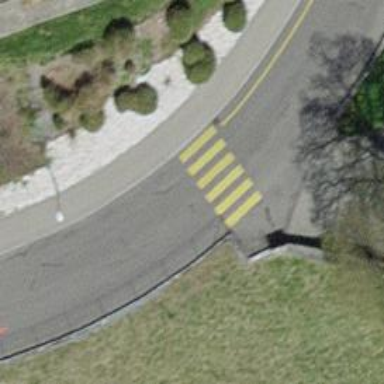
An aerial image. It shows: Marked crossing on the road.